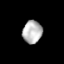
Tissue: lung
Cell type: Epithelial cells
Senescence score: 0.2081
Nuclear area (px): 437
Mean DAPI intensity: 181.92